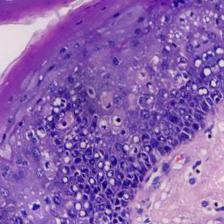
Diagnosis: OSCC